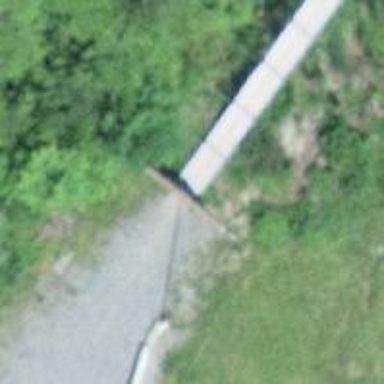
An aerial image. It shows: Footway bridge with metal surface.